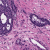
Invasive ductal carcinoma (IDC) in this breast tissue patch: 1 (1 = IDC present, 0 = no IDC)